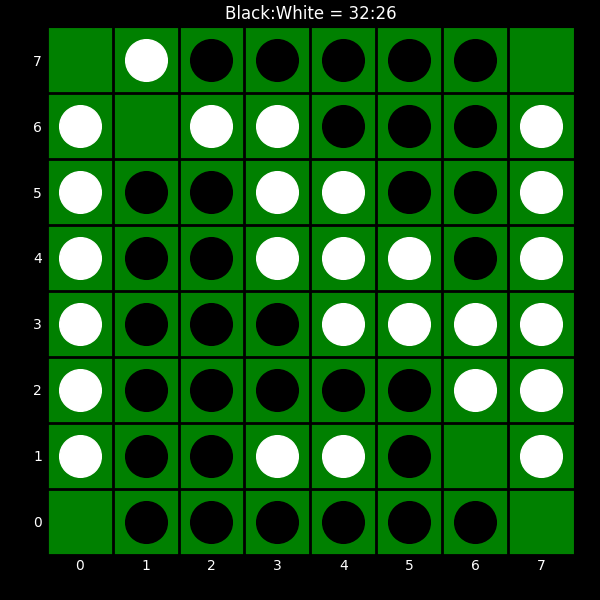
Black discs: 32
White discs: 26